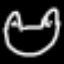
Label: frog